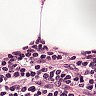
Metastatic tissue present: no